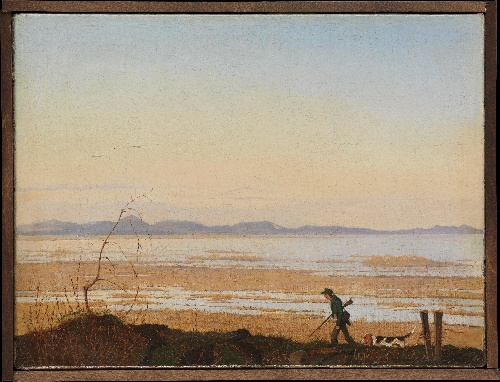
Title: An Evening beside Lake Arresø
Artist: Johan Thomas Lundbye
Artist bio: Danish, Kalundborg 1818–1848 Bedsted
Date: ca. 1837
Object type: Painting
Classification: Paintings
Medium: Oil on canvas
Dimensions: 9 x 11 3/4 in. (22.9 x 29.8 cm)
Department: European Paintings
Credit line: Gift of Eugene V. Thaw, 2007
Accession year: 2007
Repository: Metropolitan Museum of Art, New York, NY
Tags: Men|Dogs|Lakes